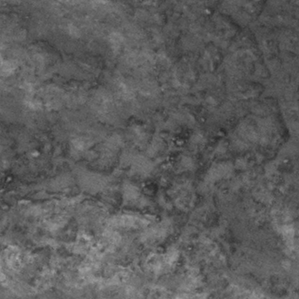
Label: frost